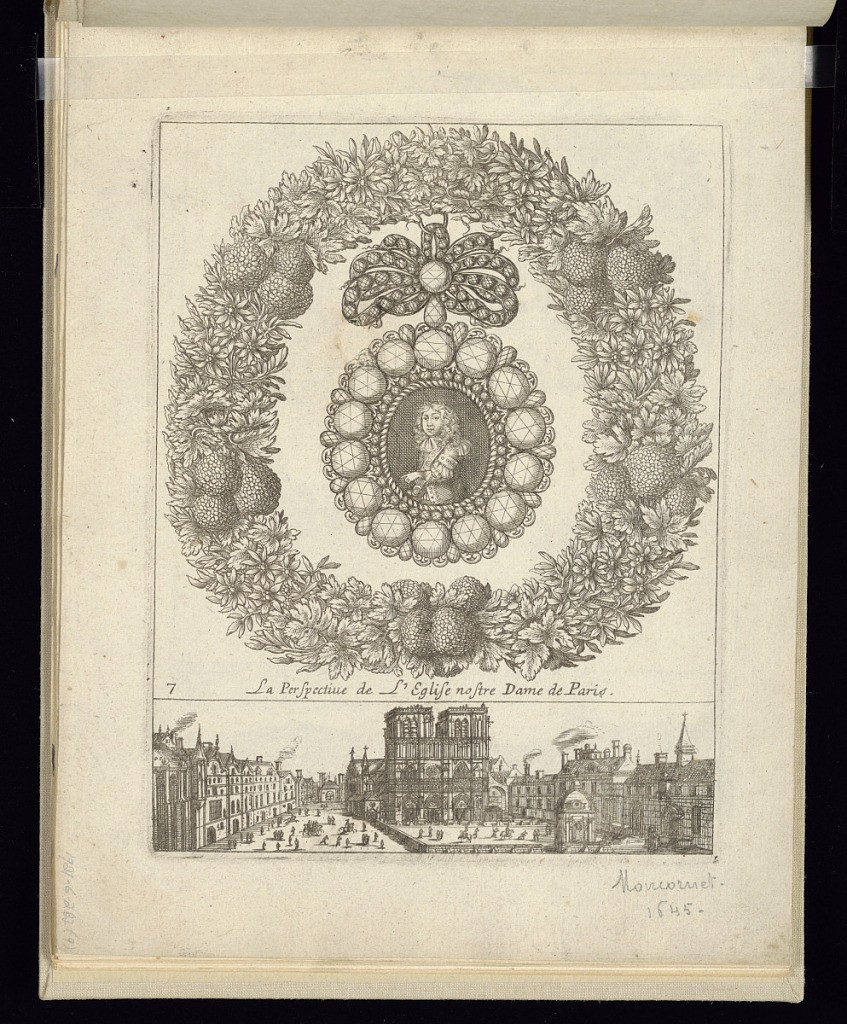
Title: La Perspective de L'Eglise nostre Dame
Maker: François Lefebvre, French, active 1631–1676
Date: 1650-1665
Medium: Engraving on laid paper
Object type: Print
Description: Plate divided in two. The top half features a portrait medallion at center surrounded by a wreath of foliage. The bottom portion of the plate features a view of the church of Notre Dame with surrounding buildings and figures.